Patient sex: M
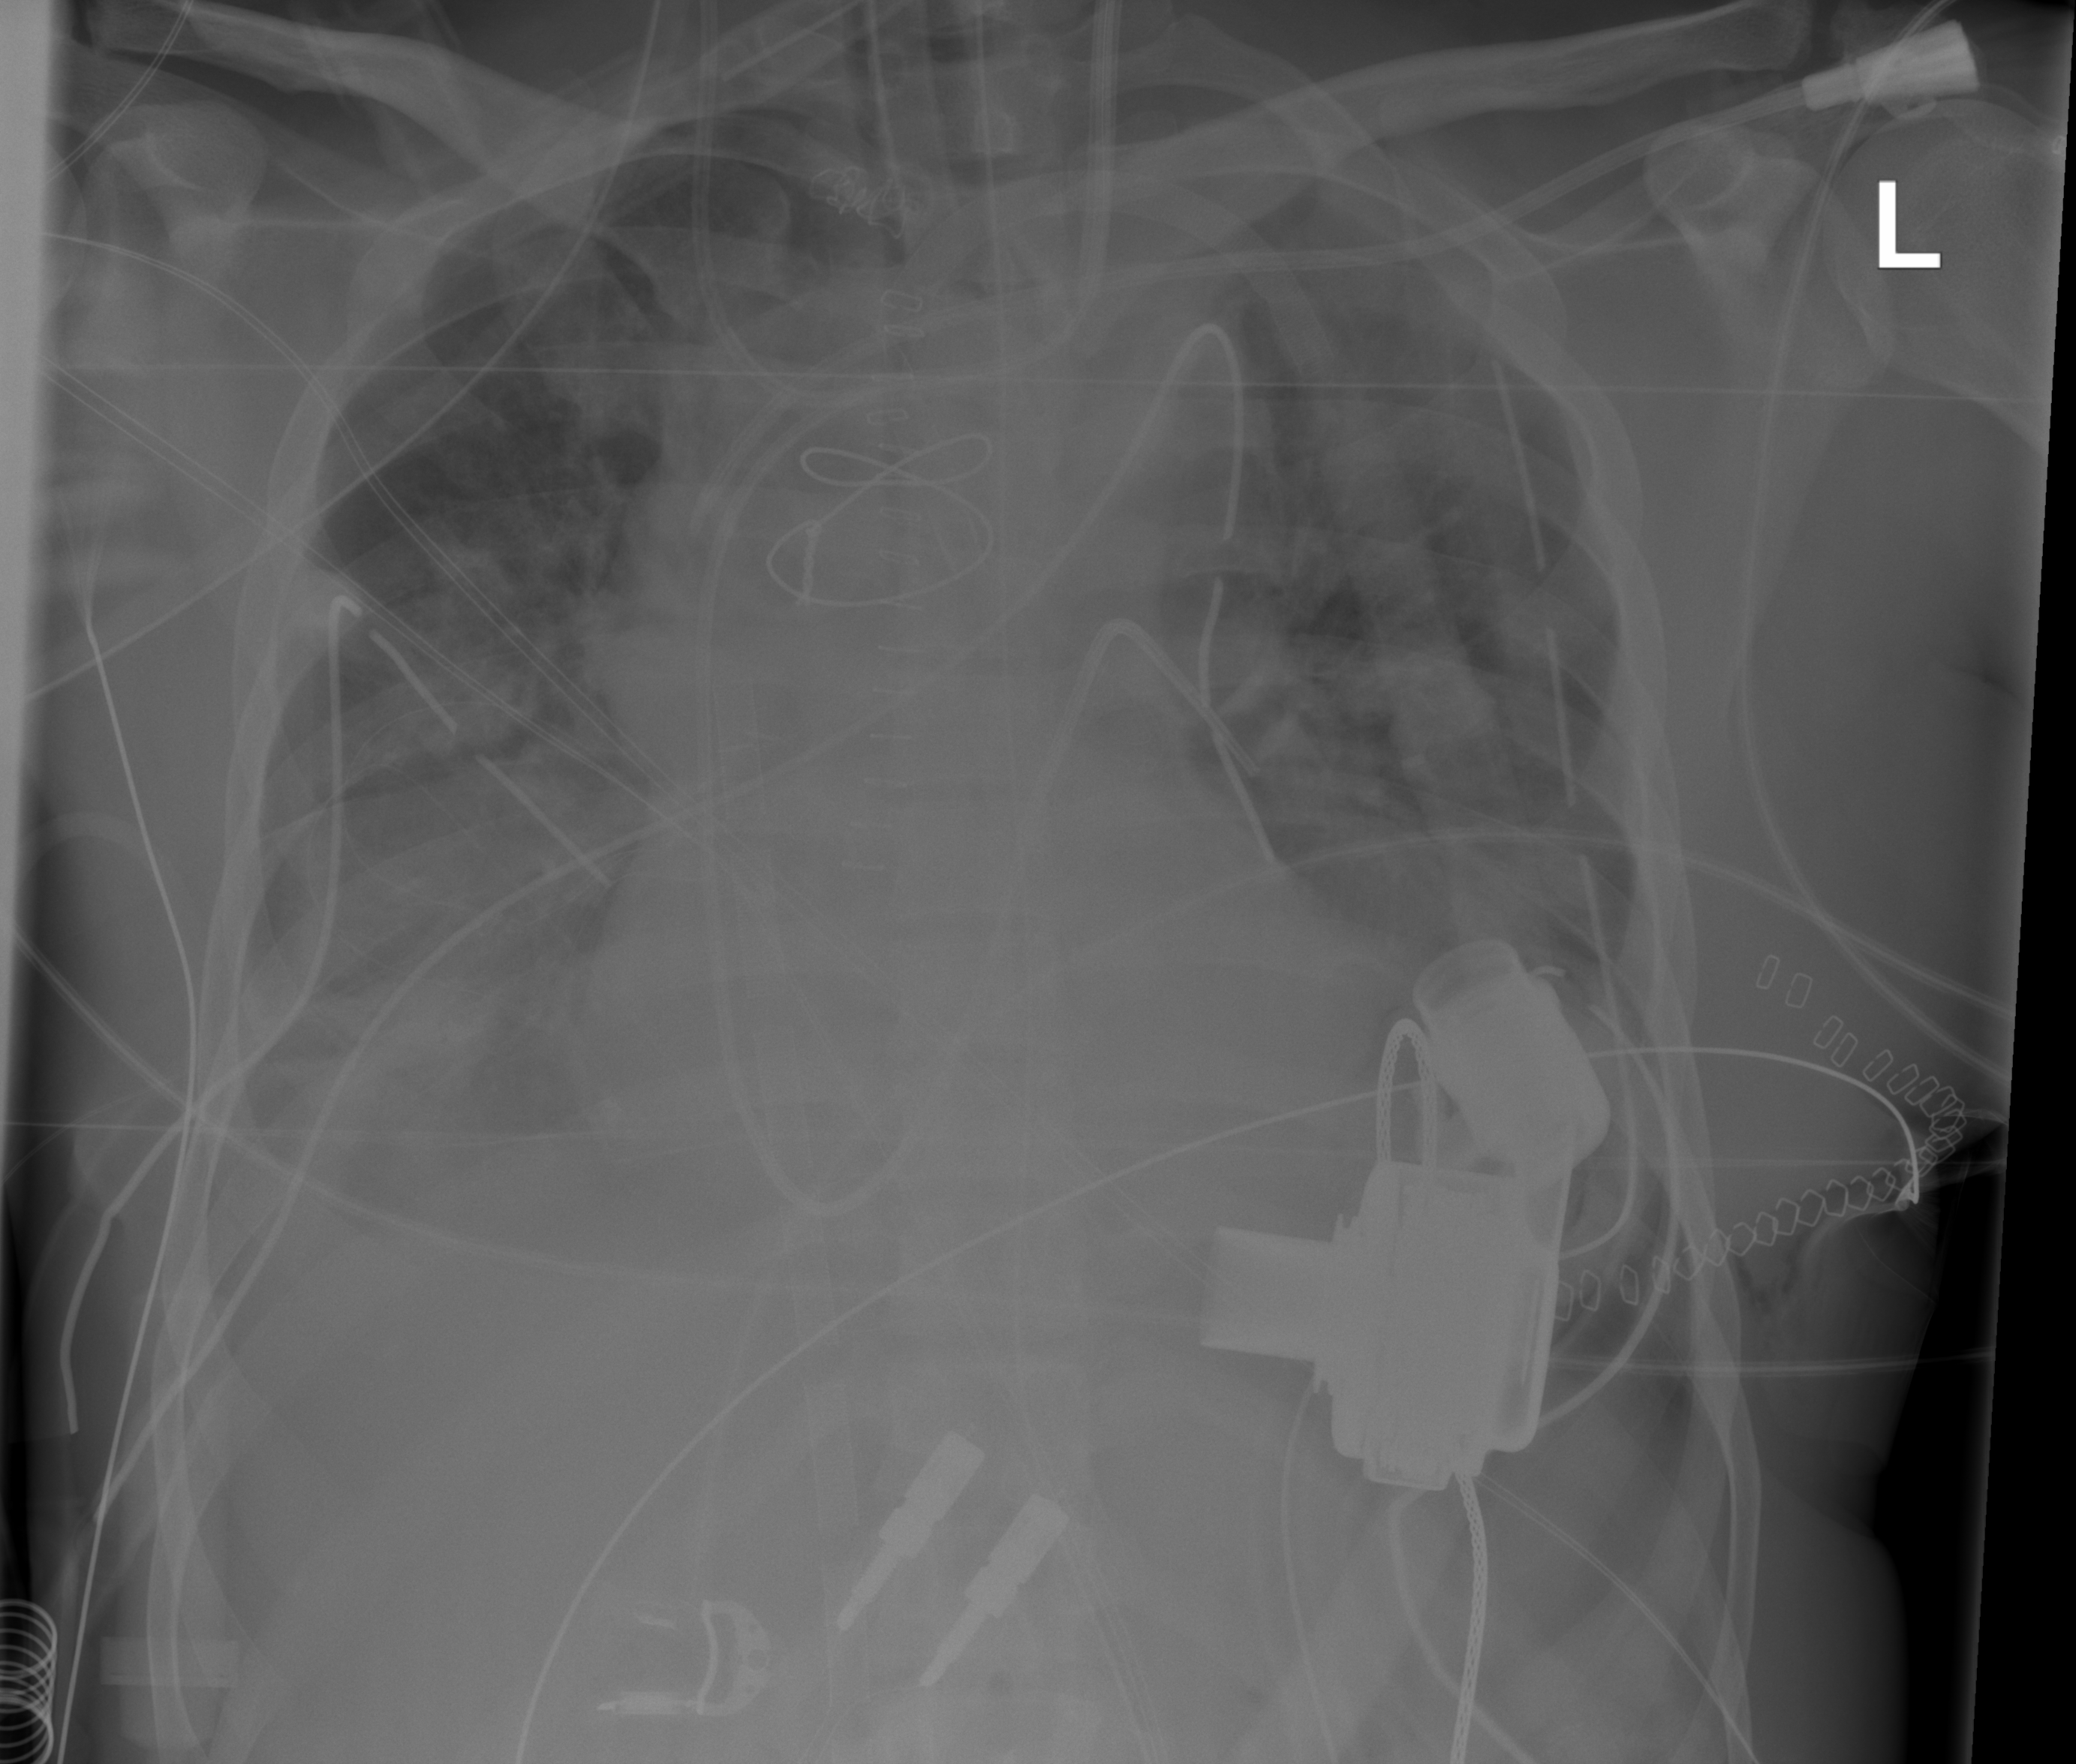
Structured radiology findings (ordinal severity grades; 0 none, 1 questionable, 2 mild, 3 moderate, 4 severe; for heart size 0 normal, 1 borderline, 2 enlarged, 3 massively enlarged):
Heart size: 2
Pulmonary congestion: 3
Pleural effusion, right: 2
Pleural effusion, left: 2
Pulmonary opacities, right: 2
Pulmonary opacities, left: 2
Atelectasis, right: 3
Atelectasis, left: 3